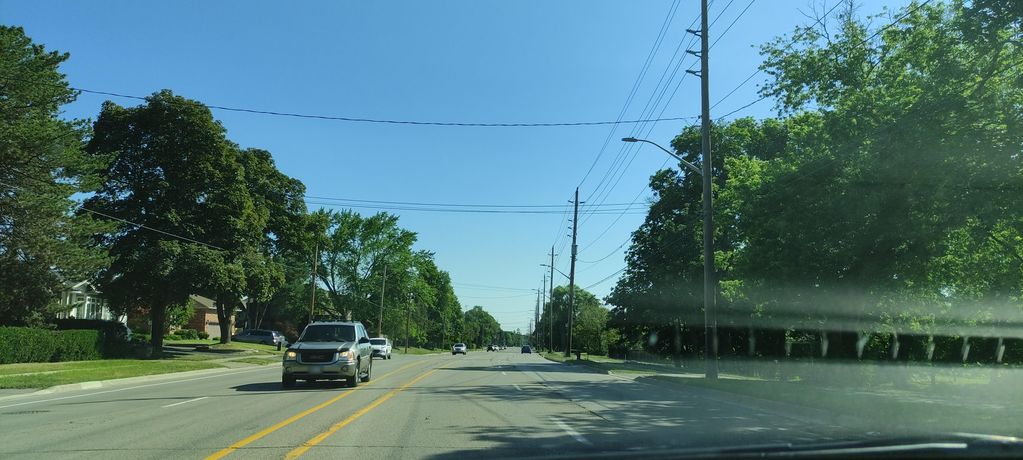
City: hamilton